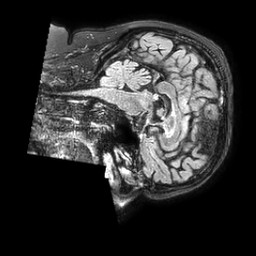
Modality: FLAIR
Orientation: sagittal
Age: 71
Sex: female
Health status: ill
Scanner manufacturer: philips
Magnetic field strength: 3 T
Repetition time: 4.8 s
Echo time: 0.34 s